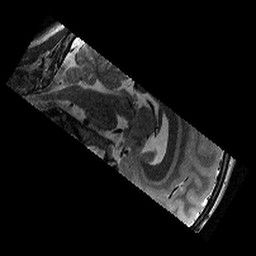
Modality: T2w
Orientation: sagittal
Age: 11
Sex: male
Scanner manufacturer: siemens
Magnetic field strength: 3 T
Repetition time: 9.23 s
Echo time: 0.067 s